Question: I'm having a problem with a plot made with two different data frames. What I need is to graph the error bars, which come from different data sets.
The first data frame:
'''
dput(resudospobl)
structure(list(Poblacion =
structure(c(1L, 1L, 2L, 2L), .Label =
c("Carolina",
"Lavalle"), class = "factor"), sexo =
structure(c(1L, 2L, 1L,
2L), .Label = c("hembra", "macho"),
class = "factor"), N = c(960,
960, 640, 640), IR =
c(0.627976287904167,
0.591445531573958,
0.752046236173437, 0.748963332945312),
sd = c(0.241332559805011,
0.24103347180023, 0.194890181966294,
0.20467196068143), se =
c(0.00778897487518677,
0.00777932185134039, 0.007703710857727,
0.00809036961157182),
ci = c(0.0152854016885121,
0.0152664582011643, 0.0151276489859234,
0.0158869243550959)), row.names = c(NA,
-4L), class = "data.frame")
'''
Second data frame:
'''
dput(resudospobl2)
structure(list(Poblacion =
structure(c(1L, 1L, 2L, 2L), .Label
= c("Carolina",
"Lavalle"), class = "factor"), Trat
= structure(c(1L, 2L, 1L,
2L), .Label = c("manzana", "uva"),
class = "factor"), N = c(960,
960, 640, 640), IR =
c(0.658423422891667,
0.560998396586458,
0.758180928170312,
0.742828640948437), sd =
c(0.21174136546939,
0.259656138696281,
0.20285509360085,
0.196492580813269), se =
c(0.00683392318471805,
0.00838036584092683,
0.00801855163431666,
0.00776705123368289
), ci = c(0.0134111693336726,
0.0164459714183095,
0.0157458965866789,
0.0152520294295554)), row.names =
c(NA, -4L), class = "data.frame")
'''
where se is standard error. My attempt is:
'''
ggplot()+
#first layer
geom_point(data=resudospobl,
aes(x=Poblacion, y=IR, colour=sexo) ,
shape="square", size= 3)+
#second layer
geom_point(data=resudospobl2,
aes(x=Poblacion, y=IR, colour=Trat),
size=3)+
#error bars
geom_errorbar(data=resudospobl , aes(
ymin=IR-se, ymax=IR+se), size=0.3,
width=.1)+
geom_errorbar(data=resudospobl2 , aes(
ymin=IR-se, ymax=IR+se), size=0.3,
width=.1)
'''
The result is an error message. The plot without the error bars is the following, with two populations grouped by sex and treatment:

Thanks in advance.
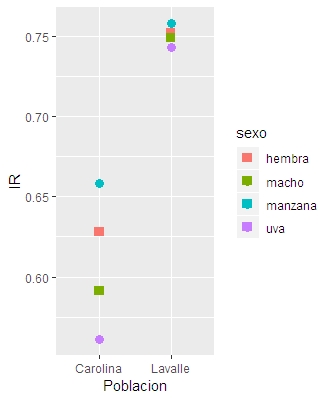
Answer: The key part of the error message is 'object 'x' not found'.
You didn't define an 'x' variable globally in 'ggplot()'. Since you also didn't pass one to 'geom_errorbar()', ggplot can't plot the error bars because it doesn't know where to put them on the x axis.
Your options are to put 'x' in each error bar layer:
'''
ggplot()+
geom_point(data=resudospobl,
aes(x=Poblacion, y=IR, colour=sexo) ,
shape="square", size= 3)+
geom_point(data=resudospobl2,
aes(x=Poblacion, y=IR, colour=Trat),
size=3)+
geom_errorbar(data=resudospobl , aes(x = Poblacion,
ymin=IR-se, ymax=IR+se), size=0.3,
width=.1)+
geom_errorbar(data=resudospobl2 , aes(x = Poblacion,
ymin=IR-se, ymax=IR+se), size=0.3,
width=.1)
'''
OR, because you use the same 'x', 'y', 'ymin', and 'ymax' variables for all layers for both datasets you can set these globally in 'ggplot()' instead of separately in each layer.
'''
ggplot(mapping = aes(x=Poblacion, y=IR, ymin=IR-se, ymax=IR+se))+
geom_point(data=resudospobl,
aes(colour=sexo) ,
shape="square", size= 3)+
geom_point(data=resudospobl2,
aes(colour=Trat),
size=3)+
geom_errorbar(data=resudospobl, size=0.3,
width=.1)+
geom_errorbar(data=resudospobl2, size=0.3,
width=.1)
'''